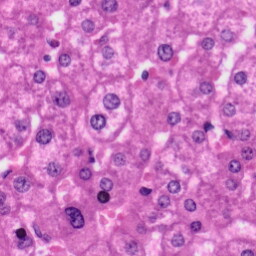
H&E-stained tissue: Liver